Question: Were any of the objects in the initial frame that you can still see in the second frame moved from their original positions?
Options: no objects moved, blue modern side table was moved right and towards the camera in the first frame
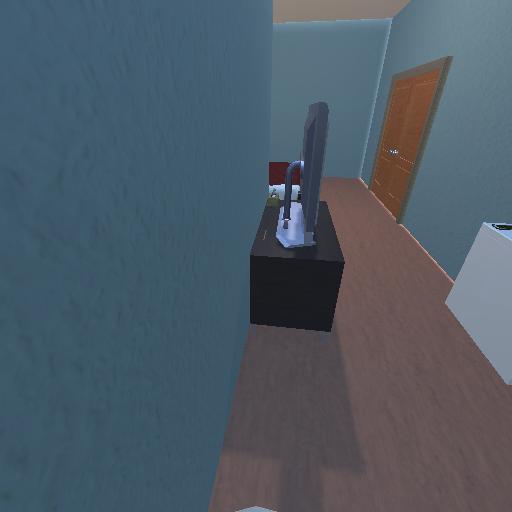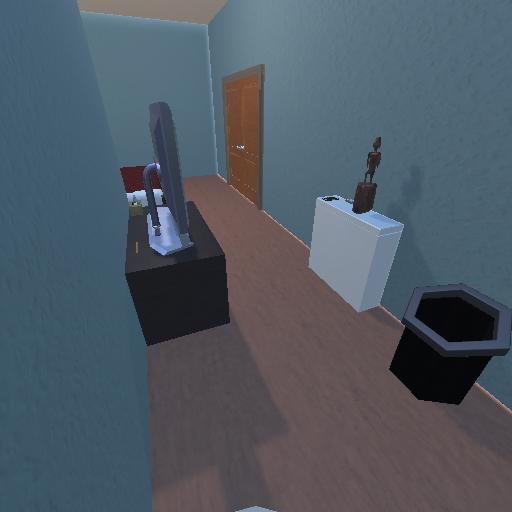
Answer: no objects moved